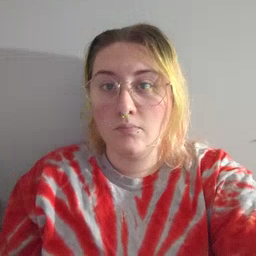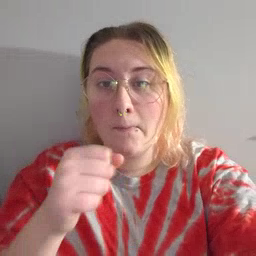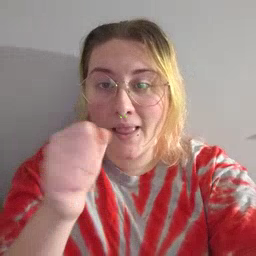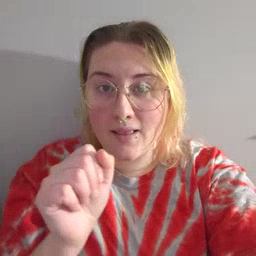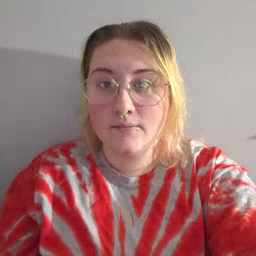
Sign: make